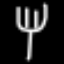
Label: fork